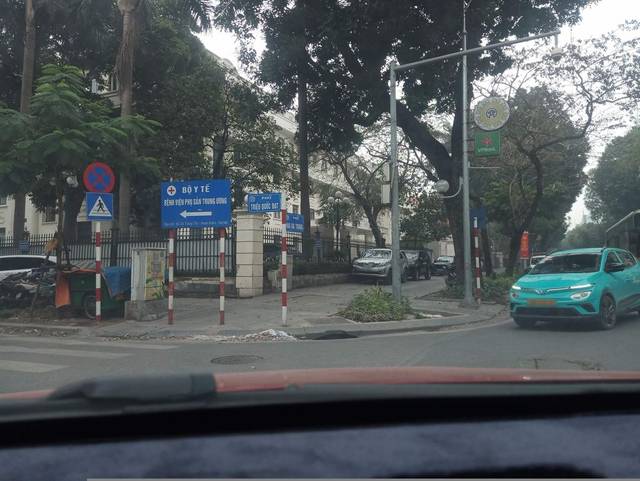
Region: Vietnam
Coordinates: 21.026, 105.847